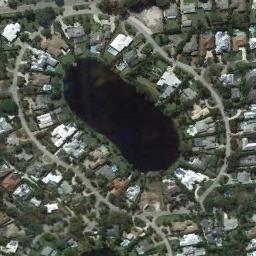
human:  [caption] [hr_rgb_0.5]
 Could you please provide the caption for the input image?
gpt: In densely populated areas there are many roads and trees and circularly arranged houses around a lake .

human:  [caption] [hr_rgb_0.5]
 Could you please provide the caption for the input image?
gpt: The houses are very dense .

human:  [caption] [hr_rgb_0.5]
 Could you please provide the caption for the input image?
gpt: A dense residential area has lots of trees and houses arranged neatly while a lake is surrounded by houses .

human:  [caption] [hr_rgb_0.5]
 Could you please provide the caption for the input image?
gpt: The dense residential is next to some trees and lake .

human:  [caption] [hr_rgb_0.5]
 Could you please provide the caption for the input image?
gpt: There are many buildings around the lake on dense residential area .